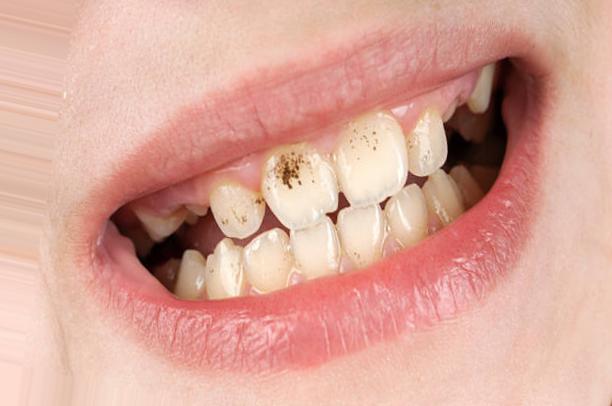
Condition: Tooth Discoloration